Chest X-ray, PA view. Patient: 39 years old, sex F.
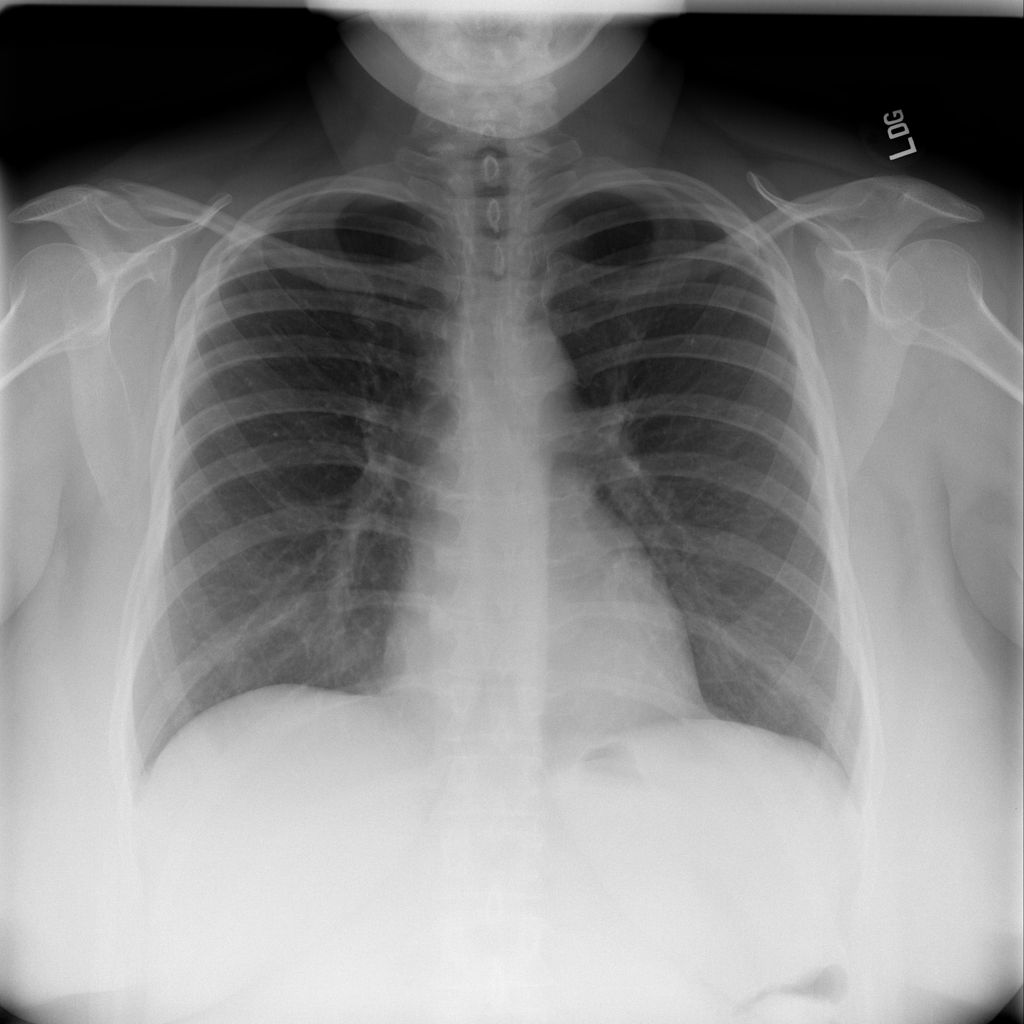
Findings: No Finding